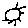
Label: sun